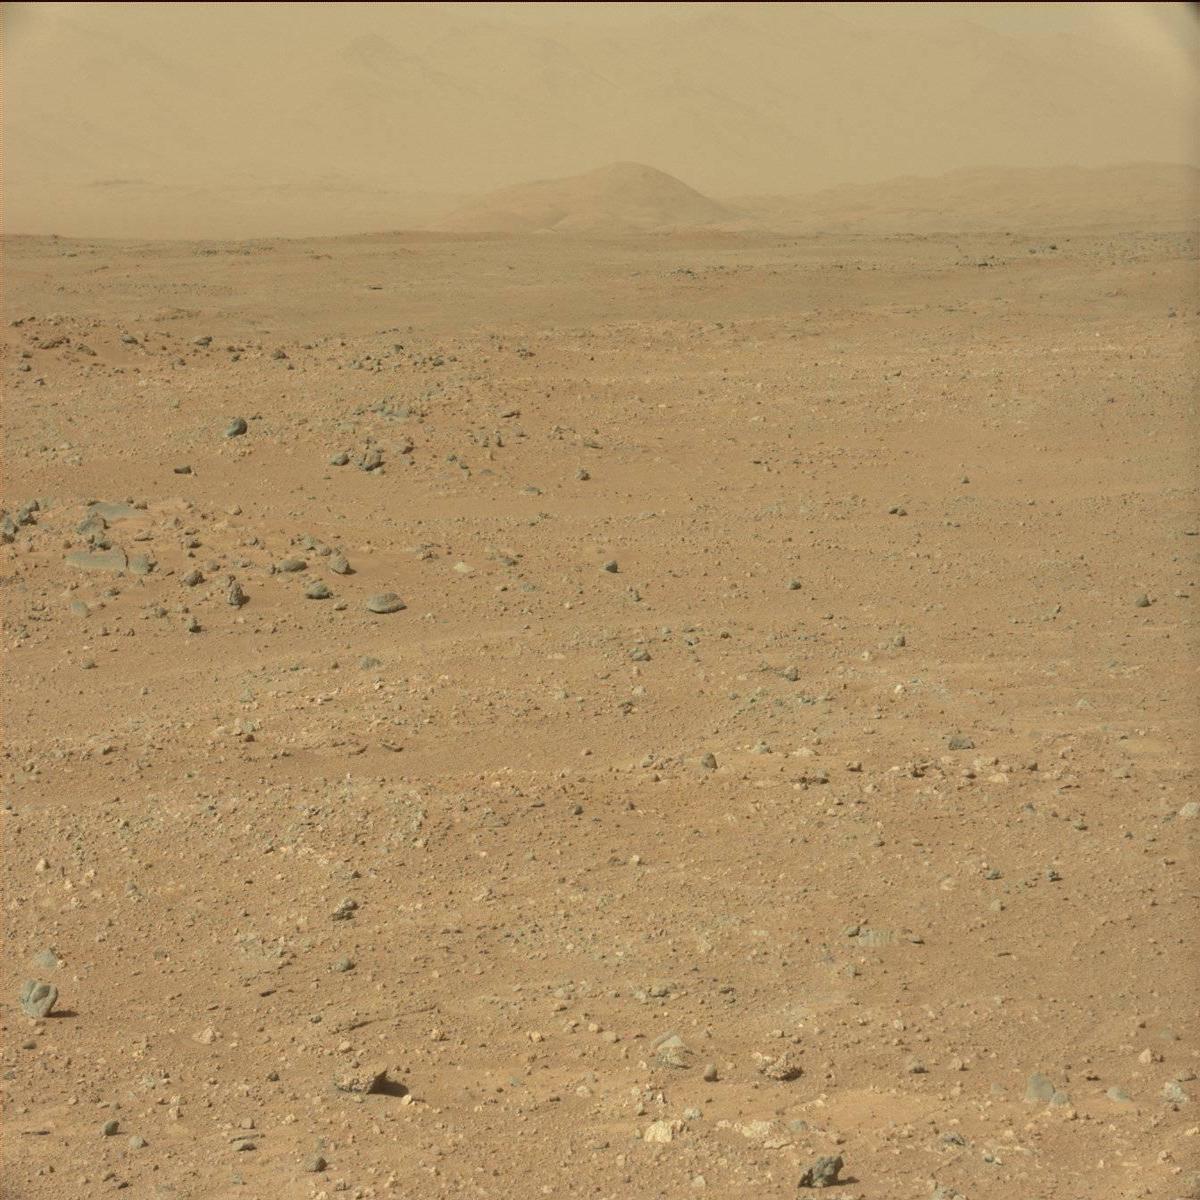
Terrain classes present: Bedrock, Ridge, Sand / Soil, Sky